Question:
I am using this kind of code to display items from database:
'''
<!-- HTML code-->
<%
//rest of the java code
while(rs.next())
{
%>
<p><%=rs.getString("item")%></p>
<%
}
//rest of the java code
%>
<!-- HTML code-->
'''
I want the output to be something like in the image so that after 5 rows the item name move to next column.
How to I do this?
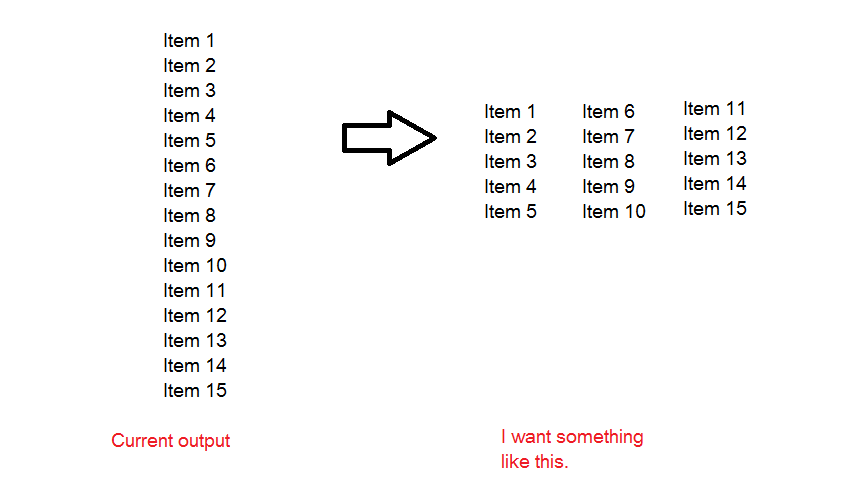
Answer: you may set an 'height' to set numbers of lines : 'line-height' * numbersOfLineWanted + 'padding'/'margin' applied to tags ( mind 'box-sizing').
Set a 'column-width' value and give same 'width' to element.
'''
ul {
width:100px;
-moz-column-width:100px;
-webkit-column-width:100px;
column-width:100px;
height:6.5em;
}
/* demo show */
ul {
border-left:solid;
padding:0;
counter-reset:lis;
}
li {
display:block;
}
li:after {
counter-increment:lis;
content:' ' counter(lis);
}
'''
'''
<ul>
<li>item</li>
<li>item</li>
<li>item</li>
<li>item</li>
<li>item</li>
<li>item</li>
<li>item</li>
<li>item</li>
<li>item</li>
<li>item</li>
<li>item</li>
<li>item</li>
<li>item</li>
<li>item</li>
<li>item</li>
</ul>
'''
---
or use the flex 'display' :
'''
ul {
display:flex;
flex-direction:column;
flex-wrap:wrap;
height:6.5em;
width:0;
}
/* demo show */
ul {
border-left:solid;
padding:0;
counter-reset:lis;
}
li {
display:block;
width:100px;
}
li:after {
counter-increment:lis;
content:' ' counter(lis);
}
'''
'''
<ul>
<li>item</li>
<li>item</li>
<li>item</li>
<li>item</li>
<li>item</li>
<li>item</li>
<li>item</li>
<li>item</li>
<li>item</li>
<li>item</li>
<li>item</li>
<li>item</li>
<li>item</li>
<li>item</li>
<li>item</li>
</ul>
'''